Question: Hi I seem to be having some problems with Firefox adding 2 extra pixels of padding in a submit button.I have tested this in chrome and IE9 and both browsers render the code ok,Firefox seems to be adding 2 pixel padding at the bottom to the submit button with the key background on the top-right corner.Here is the website:
<URL>
This is the code for the site:
'''
<form method="post" action="index.html">
<input type="text" value="Username"/>
<input type="text" value="Password"/>
<input type="submit" id="submit" value=""/>
<img src="img/header/key.png" alt="" id="key"/>
</form>
header section form input{
color:#b3aaaa;
border:1px solid #cccccc;
float: left;
padding:5px 8px;
margin-left: 6px;
}
'''
How can I correct this?
If there is no solution for this can anyone please provide me a solution in witch the input text is equal with input submit and the input text is center from top-bottom?

I have checked this in another computer and it seems that Firefox renders this correctly I have encountered this type of problem before that the same browser version shows a website a bit different on different computers.Last time something similar happened in chrome.I never could solve this problem.
Anyone know why the same browser would render a page differently on different computers with the same screen size and resolution?
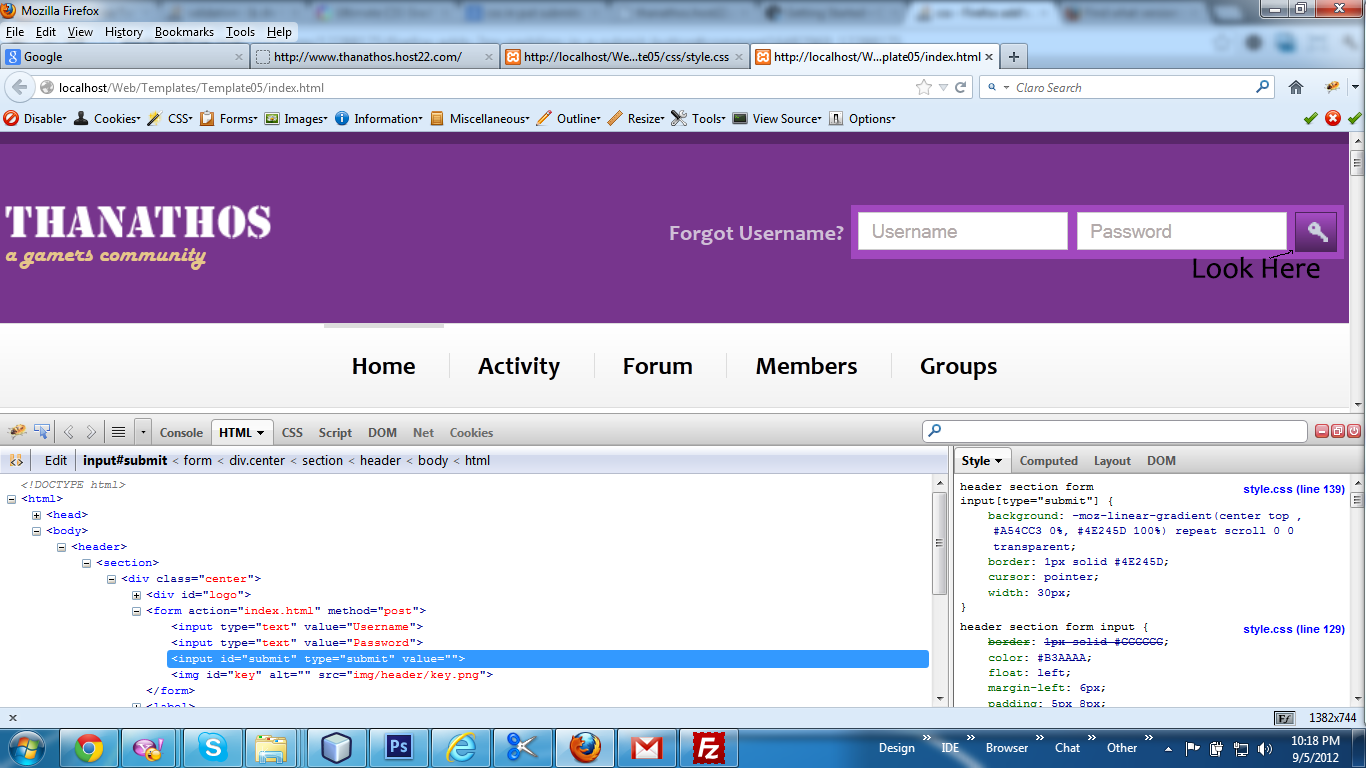
Answer: I was having a problem like this. I then found this 'CSS' thingy that solved the problem:
'''
input::-moz-focus-inner { border:0; padding:0 }
'''
This solution was given in a comment in this blog post:
<URL>
As the post says: this happens because Firefox (User Agent) own 'CSS' style uses '!important' and anything one tries to do to override the 'CSS' property won't get applied.